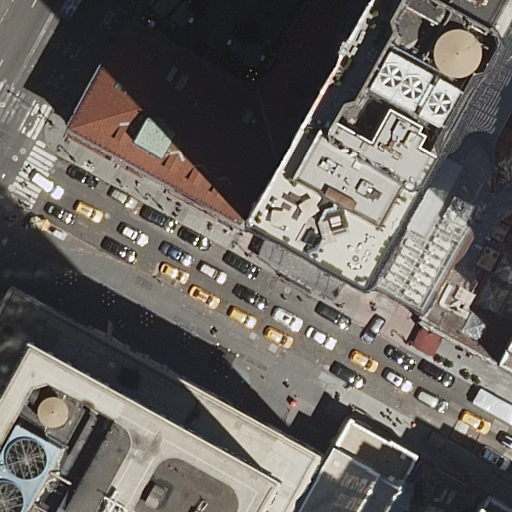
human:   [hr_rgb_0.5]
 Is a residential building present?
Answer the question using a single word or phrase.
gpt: yes

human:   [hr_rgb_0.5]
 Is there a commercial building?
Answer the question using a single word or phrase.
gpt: yes

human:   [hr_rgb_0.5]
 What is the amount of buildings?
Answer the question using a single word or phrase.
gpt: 6

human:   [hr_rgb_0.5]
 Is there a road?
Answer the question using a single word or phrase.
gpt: yes

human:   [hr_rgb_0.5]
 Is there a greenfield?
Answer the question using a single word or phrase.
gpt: no

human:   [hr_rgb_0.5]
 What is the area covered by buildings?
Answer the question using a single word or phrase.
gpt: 6136m2

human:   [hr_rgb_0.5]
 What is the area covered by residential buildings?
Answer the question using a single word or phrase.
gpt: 593m2

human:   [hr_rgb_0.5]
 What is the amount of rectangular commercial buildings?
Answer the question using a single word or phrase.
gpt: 2

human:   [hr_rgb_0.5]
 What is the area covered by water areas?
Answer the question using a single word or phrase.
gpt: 0m2

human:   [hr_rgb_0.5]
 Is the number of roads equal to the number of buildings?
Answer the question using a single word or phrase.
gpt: no

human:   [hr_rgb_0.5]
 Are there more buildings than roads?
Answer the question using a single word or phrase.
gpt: yes

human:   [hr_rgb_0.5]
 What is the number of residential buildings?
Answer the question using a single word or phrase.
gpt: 2

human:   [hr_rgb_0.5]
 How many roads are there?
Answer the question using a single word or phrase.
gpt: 2

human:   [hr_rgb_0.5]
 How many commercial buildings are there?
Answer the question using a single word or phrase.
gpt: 3

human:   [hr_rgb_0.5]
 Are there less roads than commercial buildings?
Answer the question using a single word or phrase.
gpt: yes

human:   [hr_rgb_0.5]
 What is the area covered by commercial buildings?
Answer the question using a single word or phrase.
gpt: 5314m2

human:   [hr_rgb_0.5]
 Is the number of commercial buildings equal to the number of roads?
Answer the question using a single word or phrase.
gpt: no

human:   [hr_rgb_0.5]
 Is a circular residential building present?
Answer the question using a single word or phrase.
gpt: no

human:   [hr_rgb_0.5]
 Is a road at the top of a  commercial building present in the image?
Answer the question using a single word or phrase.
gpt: yes

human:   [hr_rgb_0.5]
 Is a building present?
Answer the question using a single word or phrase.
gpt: yes

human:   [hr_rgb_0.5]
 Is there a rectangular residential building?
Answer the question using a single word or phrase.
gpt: yes

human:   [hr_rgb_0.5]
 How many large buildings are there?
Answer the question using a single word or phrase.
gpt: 1

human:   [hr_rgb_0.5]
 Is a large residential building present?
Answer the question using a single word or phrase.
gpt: no

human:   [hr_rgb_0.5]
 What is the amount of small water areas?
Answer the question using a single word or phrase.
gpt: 0

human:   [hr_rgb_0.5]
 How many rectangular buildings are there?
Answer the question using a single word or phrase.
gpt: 4

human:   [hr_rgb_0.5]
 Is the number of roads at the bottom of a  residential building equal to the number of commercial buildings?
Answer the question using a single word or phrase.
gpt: no

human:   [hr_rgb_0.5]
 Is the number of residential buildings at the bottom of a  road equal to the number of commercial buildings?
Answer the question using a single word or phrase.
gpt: no

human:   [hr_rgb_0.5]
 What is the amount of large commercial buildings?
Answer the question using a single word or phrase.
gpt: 1

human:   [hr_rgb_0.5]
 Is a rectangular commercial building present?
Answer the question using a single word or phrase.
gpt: yes

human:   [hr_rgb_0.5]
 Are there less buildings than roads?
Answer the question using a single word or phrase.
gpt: no

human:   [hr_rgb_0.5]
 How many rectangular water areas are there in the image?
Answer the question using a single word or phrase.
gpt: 0

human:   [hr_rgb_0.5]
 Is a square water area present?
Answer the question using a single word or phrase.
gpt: no

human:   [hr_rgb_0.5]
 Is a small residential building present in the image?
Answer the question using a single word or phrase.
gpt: no

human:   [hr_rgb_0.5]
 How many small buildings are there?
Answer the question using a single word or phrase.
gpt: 1

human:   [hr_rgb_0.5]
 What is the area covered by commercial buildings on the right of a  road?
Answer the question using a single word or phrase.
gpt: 4855m2

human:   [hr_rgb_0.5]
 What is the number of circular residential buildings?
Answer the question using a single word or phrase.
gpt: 0

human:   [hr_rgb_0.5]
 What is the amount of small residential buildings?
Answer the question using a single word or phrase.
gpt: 0

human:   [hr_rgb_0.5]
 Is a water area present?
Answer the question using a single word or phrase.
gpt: no

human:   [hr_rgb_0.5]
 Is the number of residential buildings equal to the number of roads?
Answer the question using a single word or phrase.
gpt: yes

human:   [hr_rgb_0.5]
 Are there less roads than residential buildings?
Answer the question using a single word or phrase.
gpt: no

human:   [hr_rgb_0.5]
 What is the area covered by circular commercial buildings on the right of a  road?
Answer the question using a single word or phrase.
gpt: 0m2

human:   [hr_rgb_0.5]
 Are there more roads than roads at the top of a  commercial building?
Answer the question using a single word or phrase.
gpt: no

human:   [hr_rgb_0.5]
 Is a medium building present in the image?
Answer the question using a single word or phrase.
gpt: yes

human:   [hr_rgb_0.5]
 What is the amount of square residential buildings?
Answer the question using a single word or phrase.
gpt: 0

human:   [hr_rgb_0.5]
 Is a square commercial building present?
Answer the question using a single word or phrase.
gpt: no

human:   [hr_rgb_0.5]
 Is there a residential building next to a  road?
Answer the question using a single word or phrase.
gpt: yes

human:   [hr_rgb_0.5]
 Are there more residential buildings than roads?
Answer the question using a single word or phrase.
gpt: no

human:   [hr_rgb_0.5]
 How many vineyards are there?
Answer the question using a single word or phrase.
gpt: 0

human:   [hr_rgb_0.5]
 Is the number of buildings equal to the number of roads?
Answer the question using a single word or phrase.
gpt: no

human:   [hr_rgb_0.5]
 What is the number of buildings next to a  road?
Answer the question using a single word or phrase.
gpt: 6

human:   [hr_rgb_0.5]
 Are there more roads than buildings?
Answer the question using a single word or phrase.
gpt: no

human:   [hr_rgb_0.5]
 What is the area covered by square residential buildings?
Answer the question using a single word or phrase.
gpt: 0m2

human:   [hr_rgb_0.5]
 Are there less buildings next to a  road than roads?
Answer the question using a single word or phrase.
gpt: no

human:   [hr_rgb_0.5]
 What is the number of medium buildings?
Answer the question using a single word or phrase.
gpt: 4

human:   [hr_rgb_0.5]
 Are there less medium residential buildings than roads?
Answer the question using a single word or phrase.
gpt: no

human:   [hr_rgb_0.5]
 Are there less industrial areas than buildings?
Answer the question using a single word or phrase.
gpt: yes

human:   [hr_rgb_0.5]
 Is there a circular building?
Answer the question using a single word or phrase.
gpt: no

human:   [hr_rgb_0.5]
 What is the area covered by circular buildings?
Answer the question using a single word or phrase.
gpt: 0m2

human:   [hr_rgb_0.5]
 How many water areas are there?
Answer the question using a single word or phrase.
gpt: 0

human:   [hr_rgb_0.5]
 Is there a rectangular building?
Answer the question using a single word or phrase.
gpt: yes

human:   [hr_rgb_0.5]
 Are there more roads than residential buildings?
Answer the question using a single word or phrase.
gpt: no

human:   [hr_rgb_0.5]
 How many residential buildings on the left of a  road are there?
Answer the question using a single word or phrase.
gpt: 0

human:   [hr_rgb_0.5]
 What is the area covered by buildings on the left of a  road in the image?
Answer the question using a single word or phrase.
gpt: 458m2

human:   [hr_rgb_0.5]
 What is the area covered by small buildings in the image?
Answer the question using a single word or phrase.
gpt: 6m2